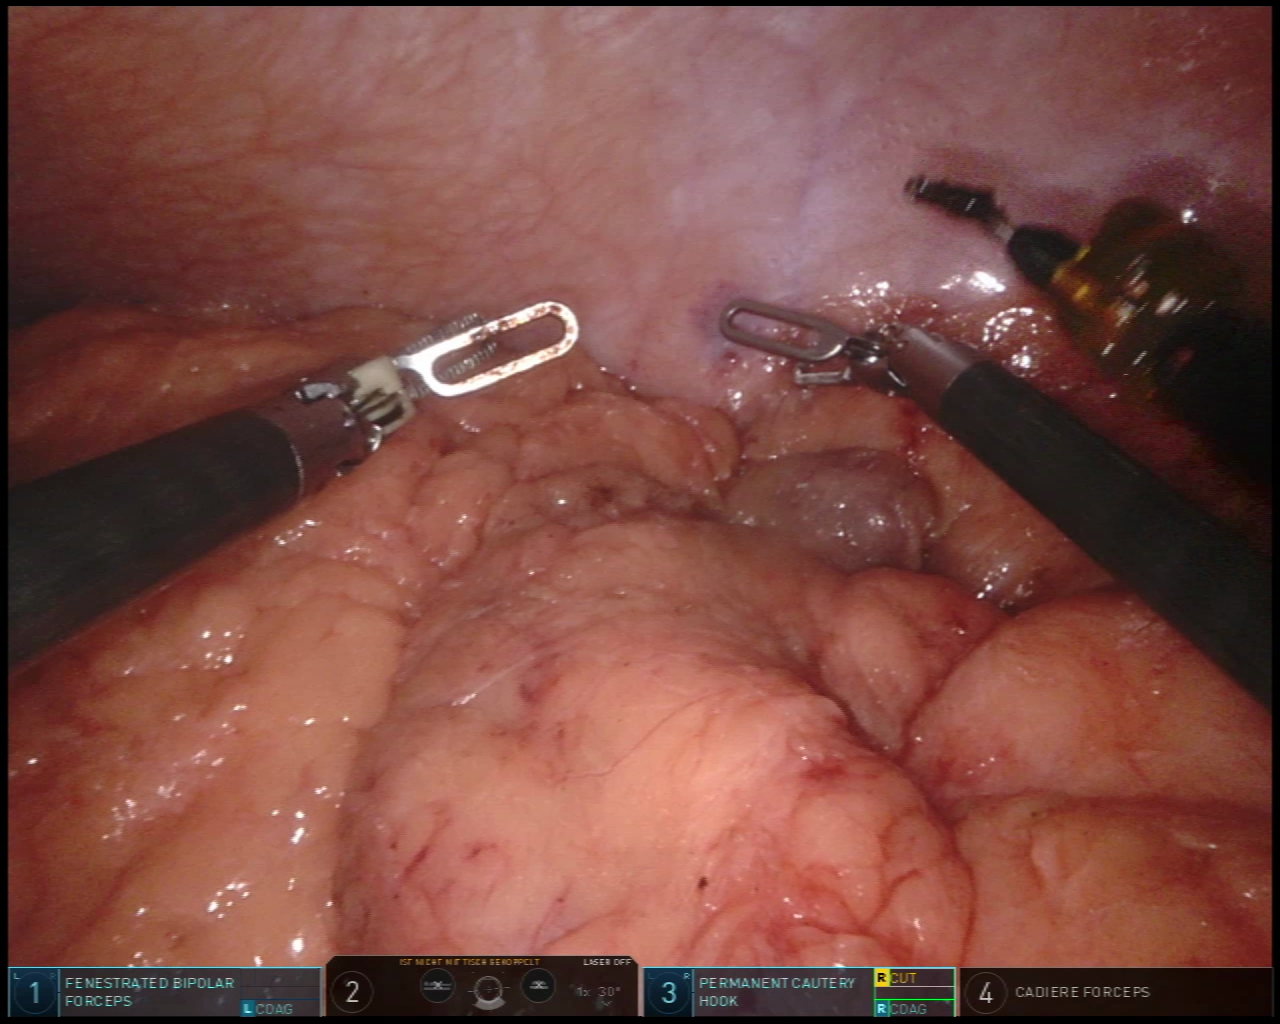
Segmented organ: abdominal_wall
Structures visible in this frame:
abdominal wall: yes
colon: no
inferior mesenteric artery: no
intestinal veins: no
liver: no
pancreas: no
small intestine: no
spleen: no
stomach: no
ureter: no
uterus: no
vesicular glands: no